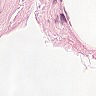
Metastatic tissue present: no